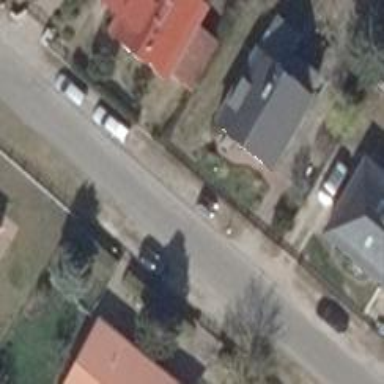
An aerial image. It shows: Footway.